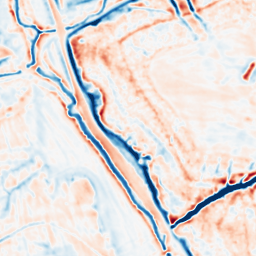
Category: multiscale
Decomposition family: dog_multiscale
Decomposition parameters: sigma_ratio: 1.6
n_scales: 3
base_sigma: 1
Upsampling method: bspline
Upsampling parameters: scale: 4
Upsampling scale: 4